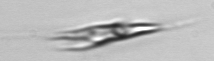
Label: Chrysochromulina_lanceolata